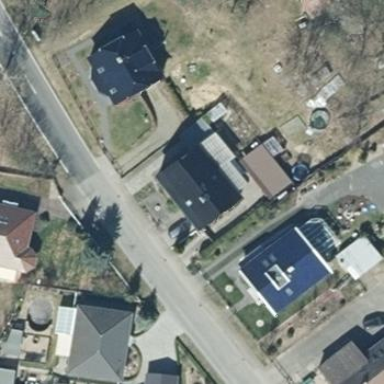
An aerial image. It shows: Building with gabled roof oriented along its structure.